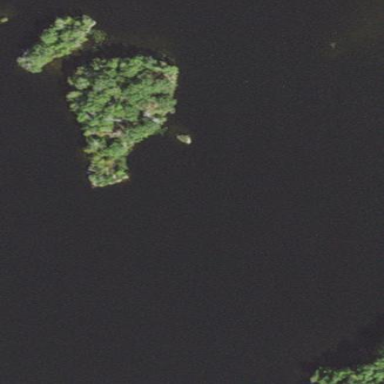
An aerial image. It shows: Islet.